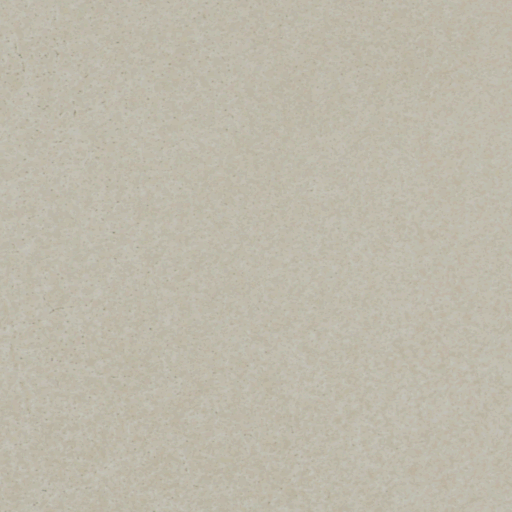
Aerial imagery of plain(s) in Nevada named Desert Lake containing only barren land